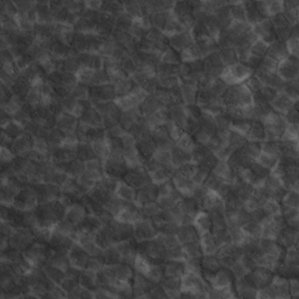
Label: non_frost